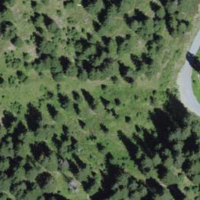
EUNIS habitat code: 43
Species observed at this site:
Lycopodium clavatum